Question: I am trying to pass a String to a function. I have read a lot about RAM/ROM Strings in C18 and my code seems ok but it is not working. My function is like this:
'''
int setBluetoothName (static const rom char *name){
unsigned int n = 0, k = 0;
char string[27] = {0}; // ATNAME + 20 caracteres de nombre + EOF
char command[27] = {0};
_bit state = USART_INT;
// Deshabilito interrupciones del USART
USART_INT_DISABLE;
strcpypgm2ram(&string, &name);
// Numero de caracteres del nombre
for (; string[n] != 0x00 ; ++n);
if(n > 19) return LENGTH_ERROR; // si me pase de 20 letras es muy largo
// Configuro el nombre del Bluetooth
printf("ATNAME%s", &string);
'''
And I use it on this way:
'''
setBluetoothName("Brazo");
'''
In Proteus I see that only the letter 'B' is being passed and when I copy the ROM string to RAM it is simply a mess (see the attached picture). The output of the printf() is only ATNAME, the string is not being printed.
I am woking with C18 v4.40 and MPLABX v1.41.
Thank you very much for your help.

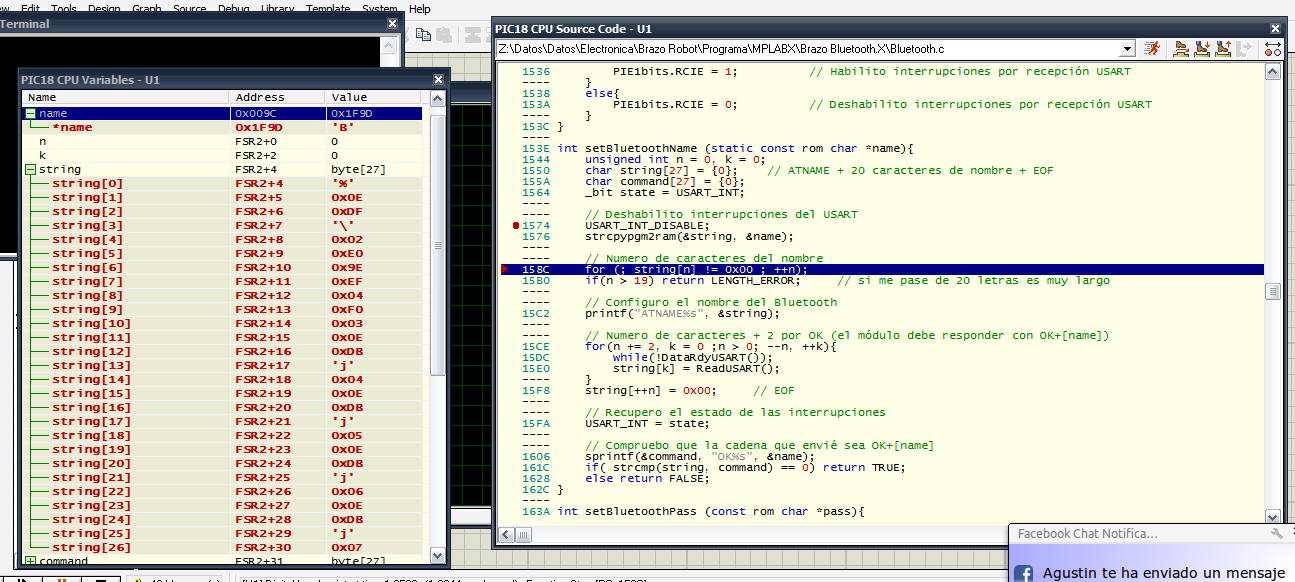
Answer: Try:
'''
strcpypgm2ram(string, name);
'''
and
'''
printf("ATNAME%s", string);
'''
when you declare an array
'''
char string[27] = {0};
'''
then the variable refers to the address of the first element of the array, and when you declare a parameter such as
'''
int setBluetoothName (static const rom char *name)
'''
then name refers to the address where the string is located.
When you add an & in from of these, you are getting the address of the variable containing the address of the data.